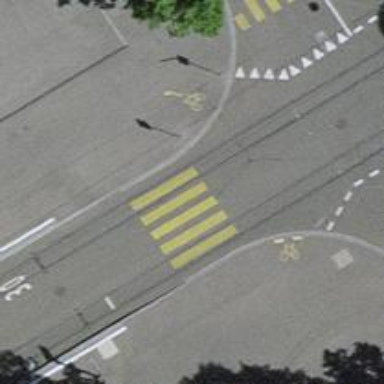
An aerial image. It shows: Uncontrolled zebra crossing with pedestrian island.